Chest X-ray:
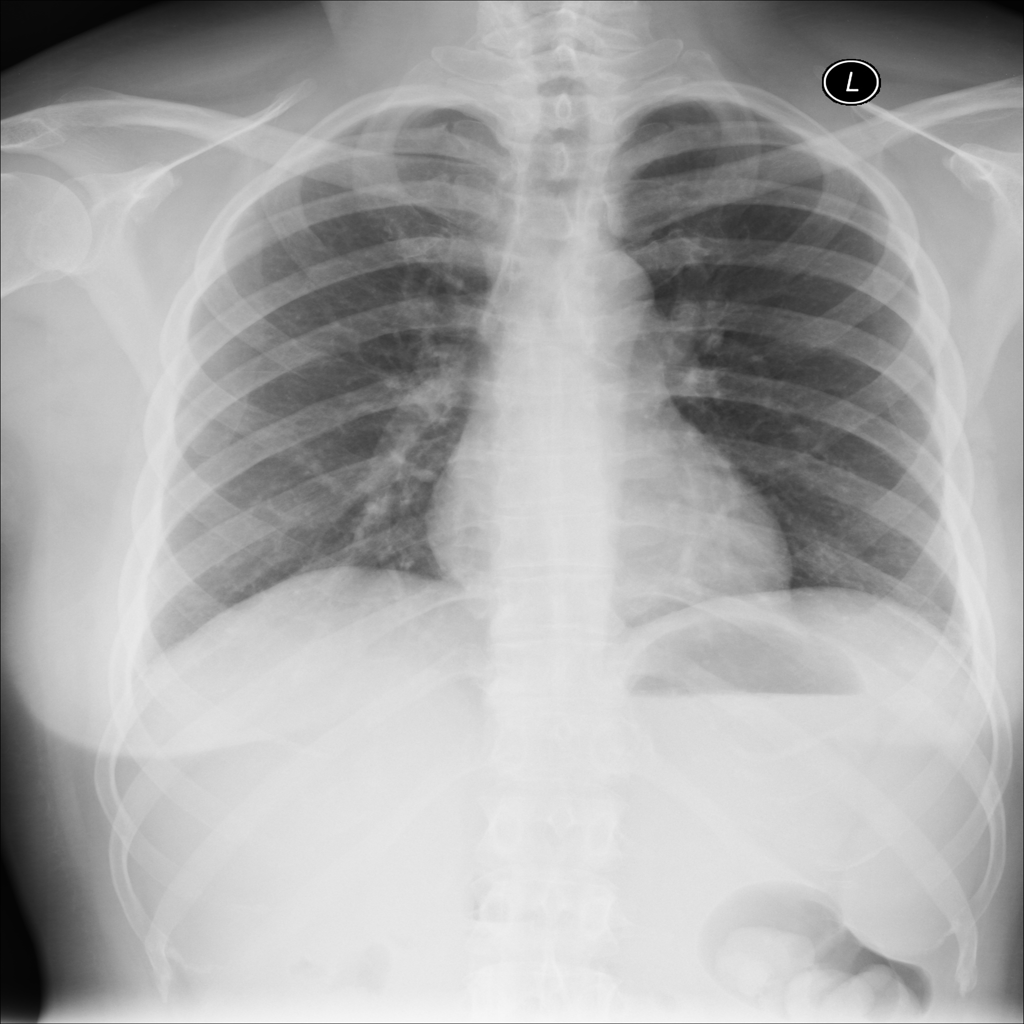
No abnormal finding: yes